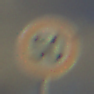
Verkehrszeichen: Geschwindigkeit50
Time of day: SunriseSunset
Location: Outdoor (Nature)
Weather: PartlyCloudy
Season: NotSpecified
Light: Natural